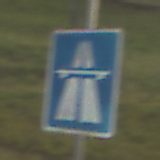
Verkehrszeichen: Autobahn
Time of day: SunriseSunset
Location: Outdoor (Nature)
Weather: PartlyCloudy
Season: NotSpecified
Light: Natural